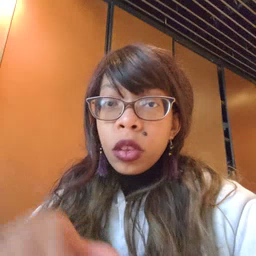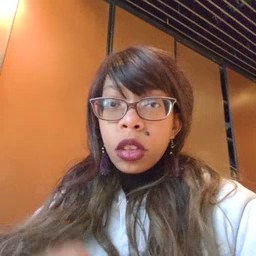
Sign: hide